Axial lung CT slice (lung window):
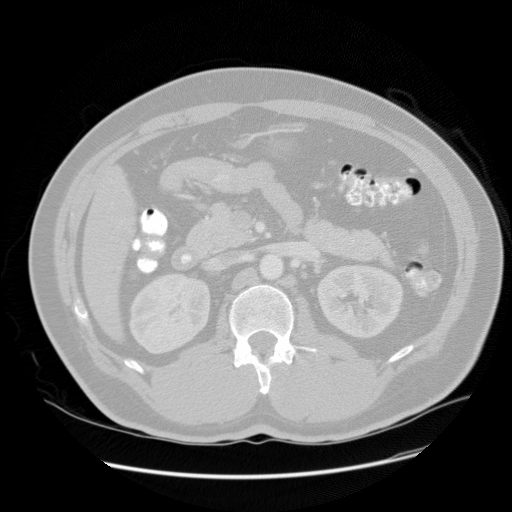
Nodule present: no